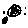
Label: moon